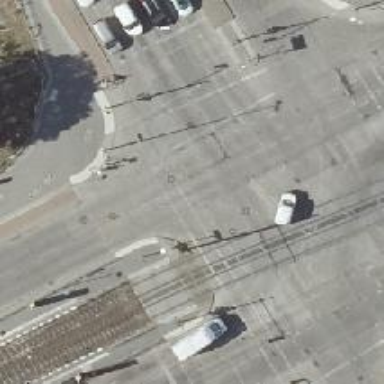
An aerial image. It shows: Tram level crossing on railway.